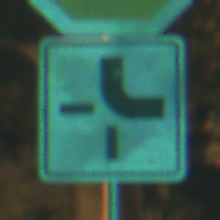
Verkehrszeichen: VerlaufVorfahrtsstrasse4
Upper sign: Stop
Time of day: Night
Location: Outdoor (Urban)
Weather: PartlyCloudy
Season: NotSpecified
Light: Artificial